Aerial crown-view tile of a tropical tree (Barro Colorado Island, Panama), acquired 20241216:
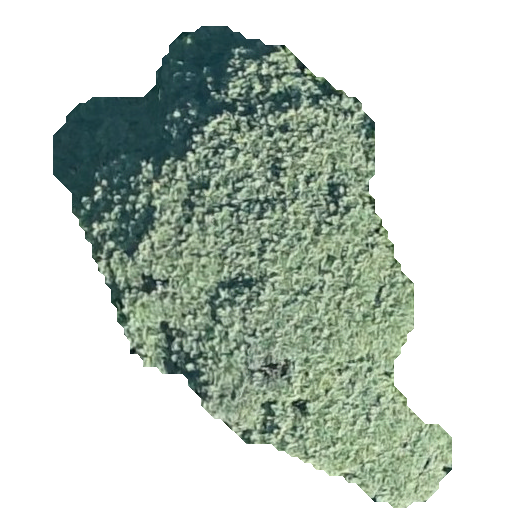
Species: Jacaranda copaia
GBIF accepted scientific name: Jacaranda copaia
Crown area: 161.491 m²